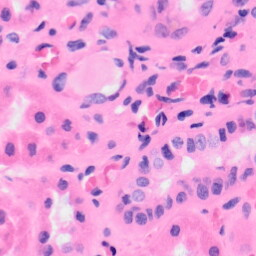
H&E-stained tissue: Kidney